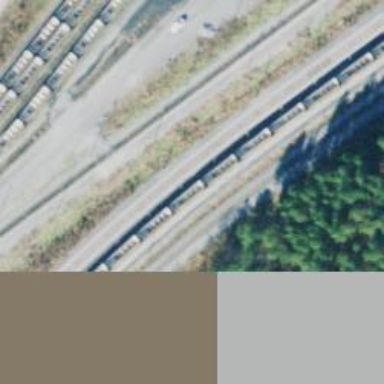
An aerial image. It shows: Railway track.